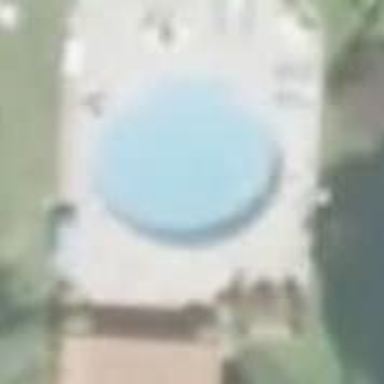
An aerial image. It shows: Swimming pool located in leisure land.